Interaction volume radius: 10 \u00c5
Interaction volume height: 30 \u00c5
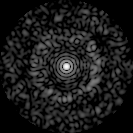
Disorder parameter: 0.8482